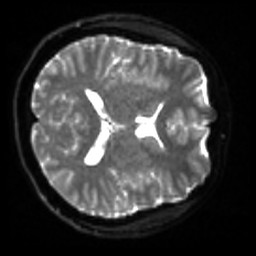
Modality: sbref
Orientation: axial
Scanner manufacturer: siemens
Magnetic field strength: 3 T
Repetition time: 4 s
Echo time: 0.0594 s